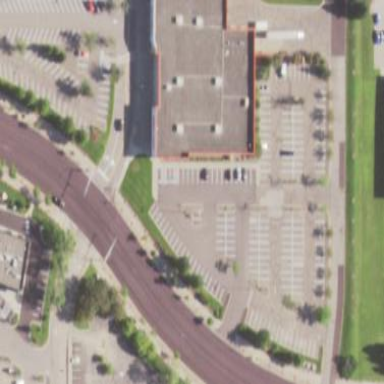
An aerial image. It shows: Retail building.